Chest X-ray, PA view. Patient: 66 years old, sex F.
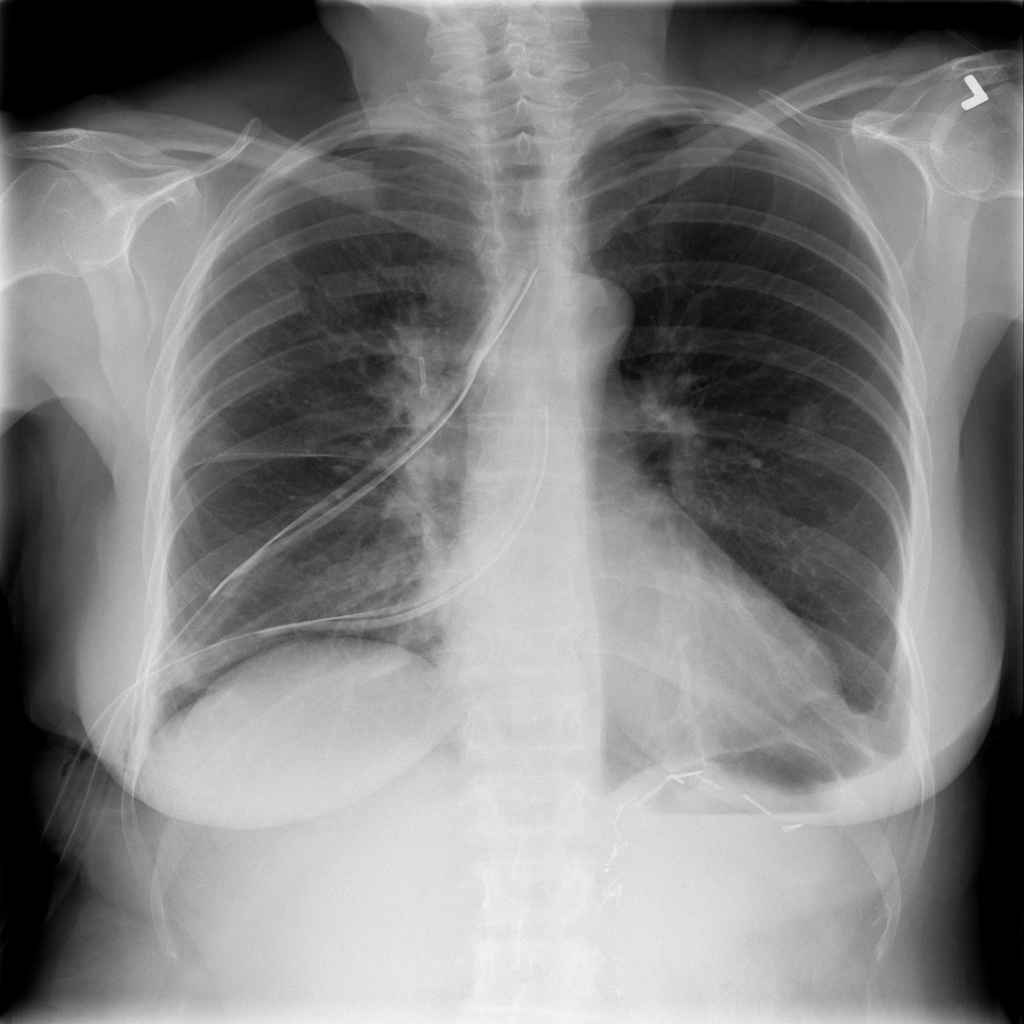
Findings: Atelectasis, Mass, Pleural_Thickening, Pneumothorax